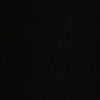
Label: space